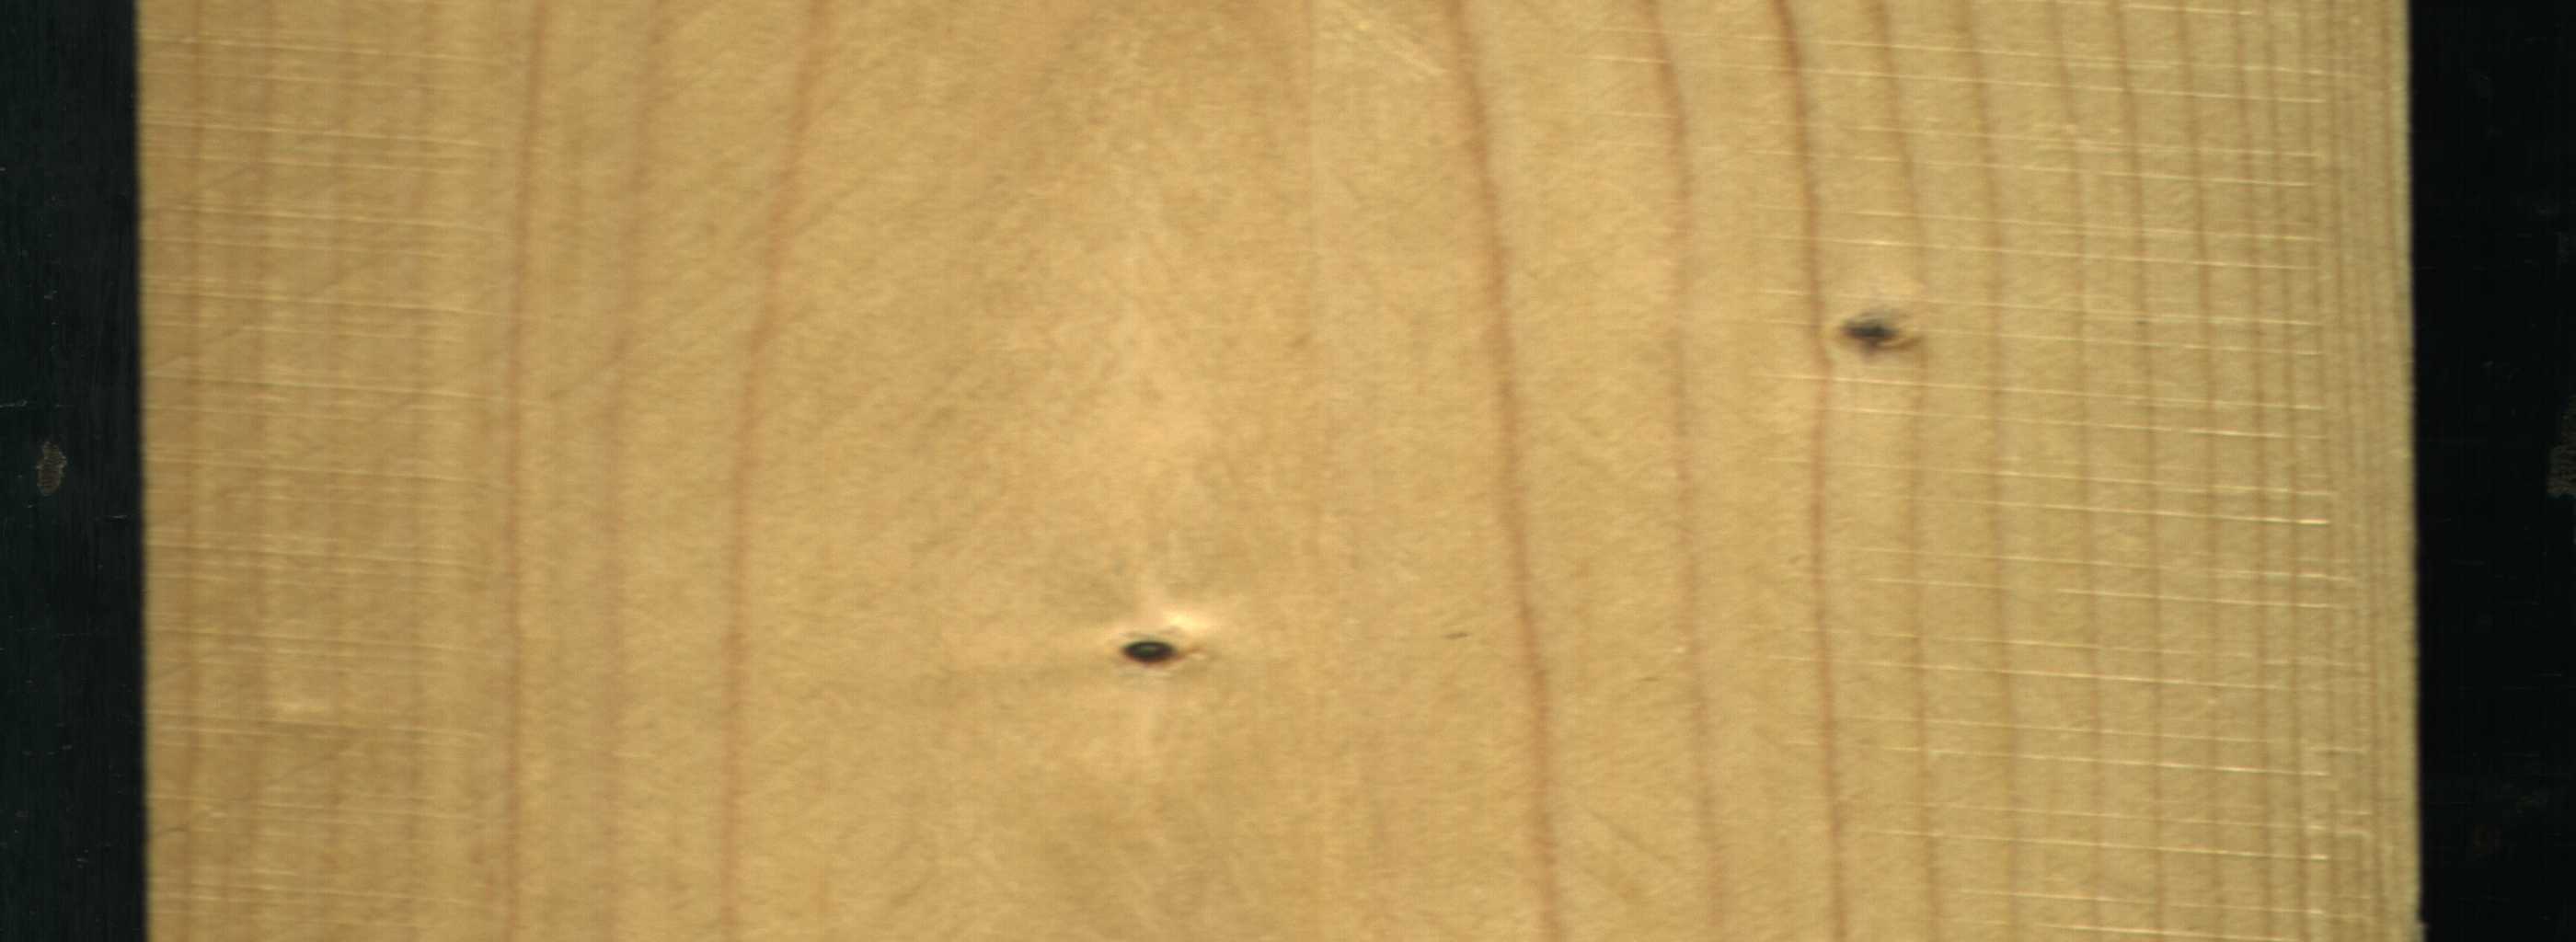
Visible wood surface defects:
Dead_Knot
Live_Knot